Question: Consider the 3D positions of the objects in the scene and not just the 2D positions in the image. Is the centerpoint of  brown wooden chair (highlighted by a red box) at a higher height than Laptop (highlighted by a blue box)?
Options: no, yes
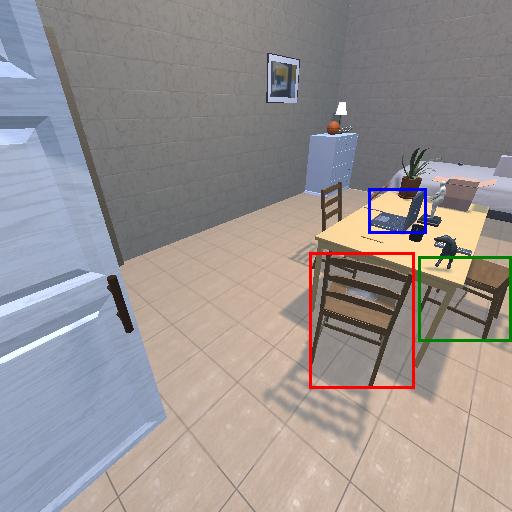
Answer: no